Field crop: maize
Growth stage: 2
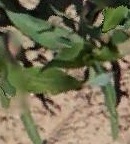
Species: maize